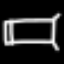
Label: bed